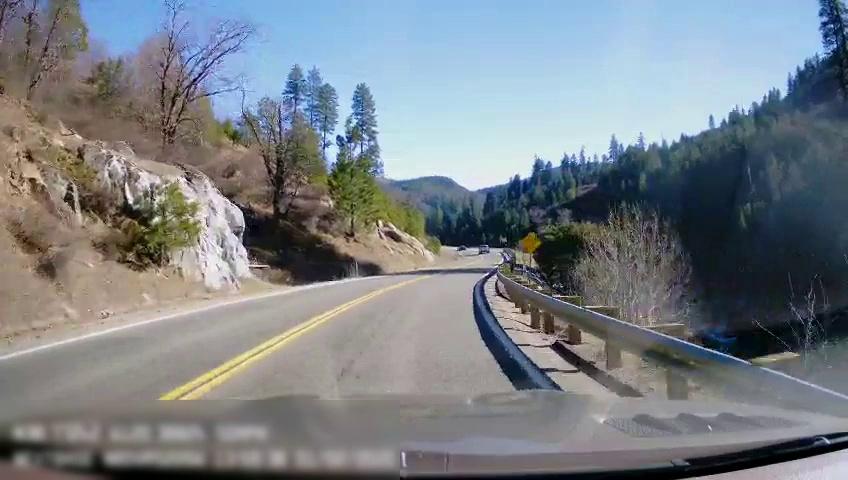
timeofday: Day
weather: Sunny
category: Drivable Space
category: Drivable Space
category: Vehicles | Truck
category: Lanes | Opposite Lane
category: Lanes | Current Lane
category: Lanes | Opposite Lane
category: Lanes | Current Lane
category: Traffic | Signs